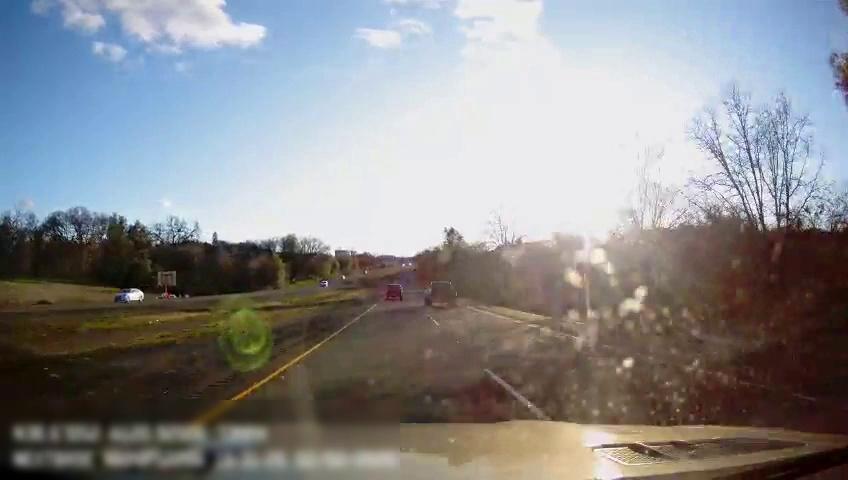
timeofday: Day
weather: Sunny
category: Drivable Space
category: Drivable Space
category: Vehicles | Truck
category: Vehicles | SUV
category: Vehicles | Car
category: Lanes | Current Lane
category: Lanes | Current Lane
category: Lanes | Alternate Lane